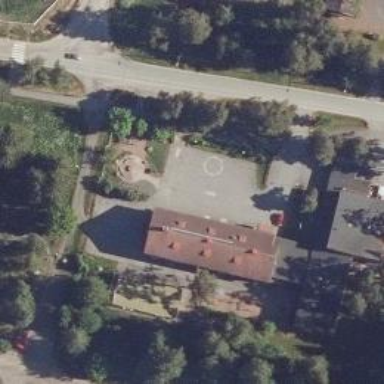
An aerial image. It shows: School building.